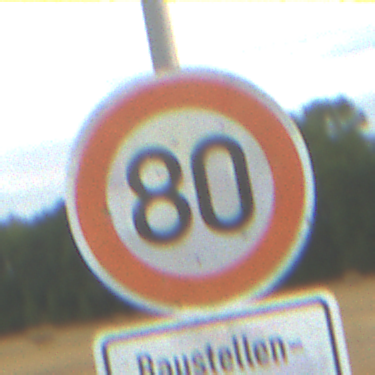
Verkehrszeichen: Geschwindigkeit80
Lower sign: HinweiseAufGefahrenDurchVerbaleAngabe2
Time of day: SunriseSunset
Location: Outdoor (RoadRail)
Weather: PartlyCloudy
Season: NotSpecified
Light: Natural